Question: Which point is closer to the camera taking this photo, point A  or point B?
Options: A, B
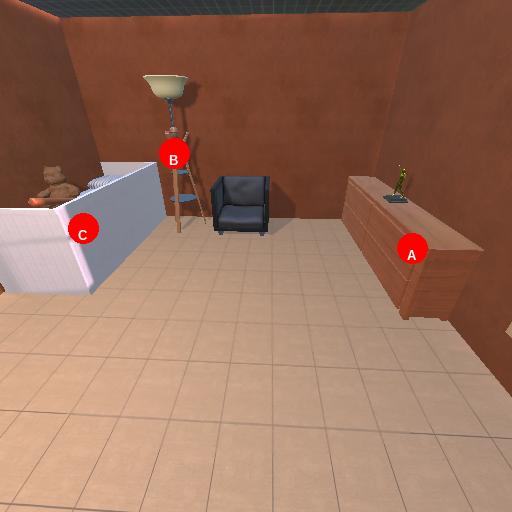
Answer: A